Field crop: maize
Growth stage: 2
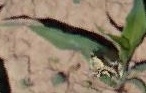
Species: maize